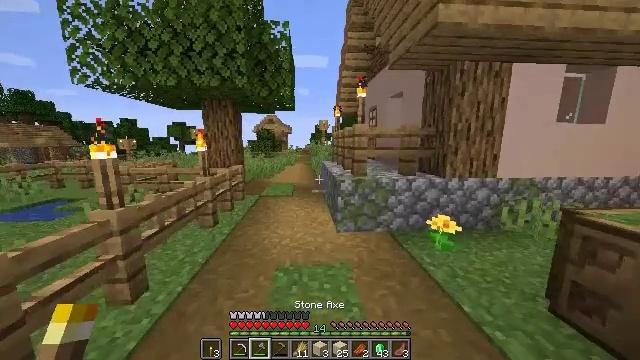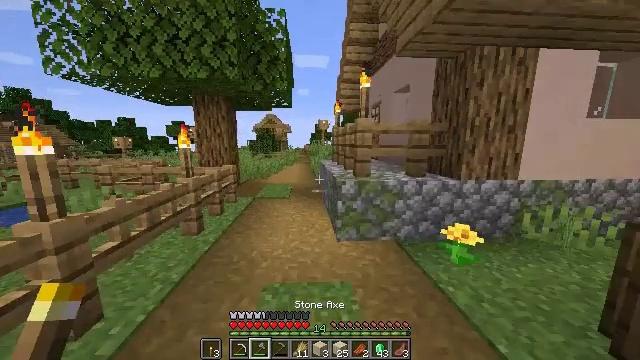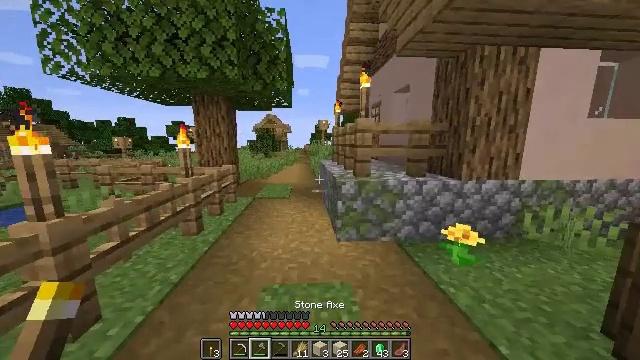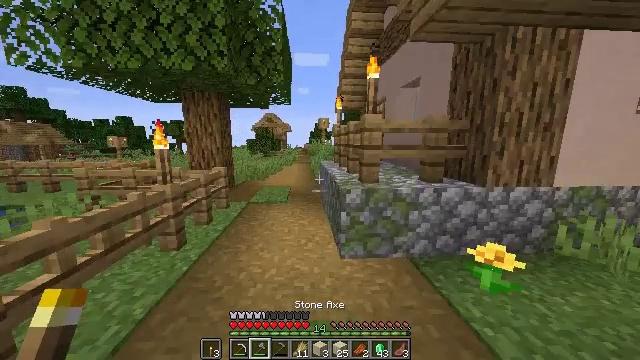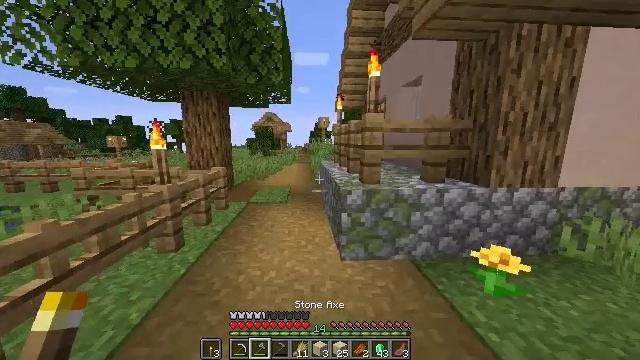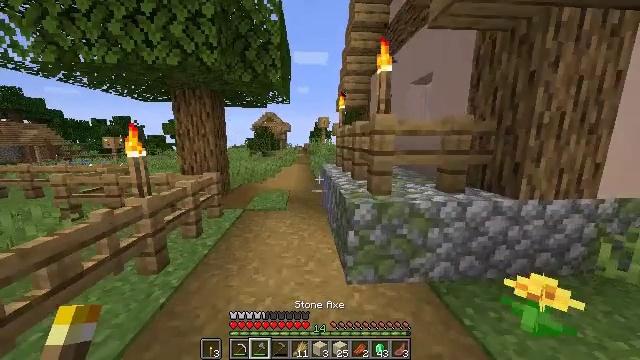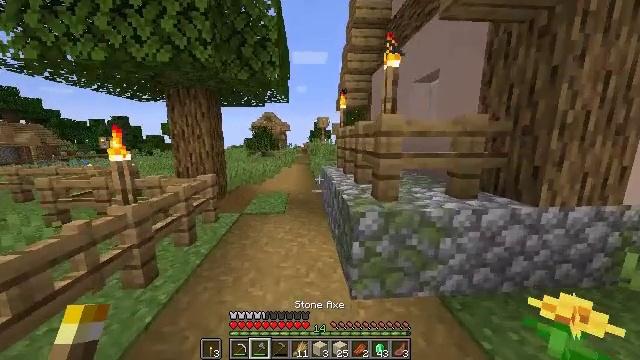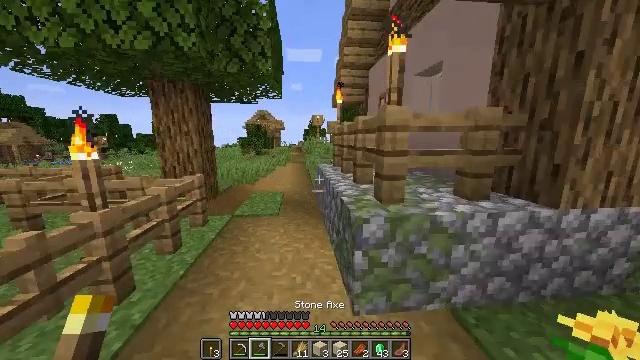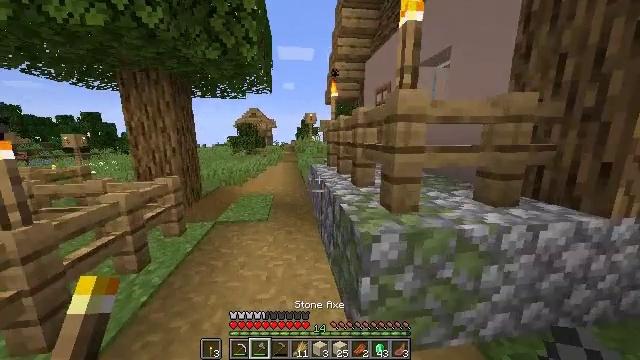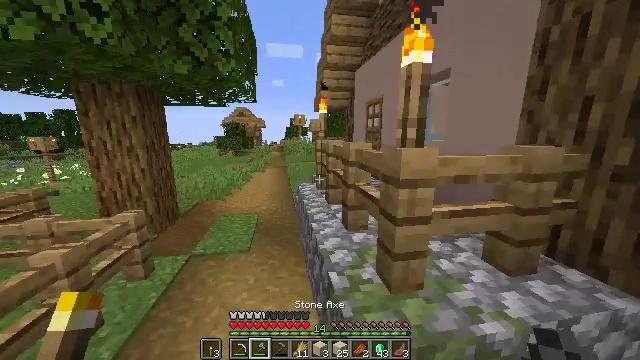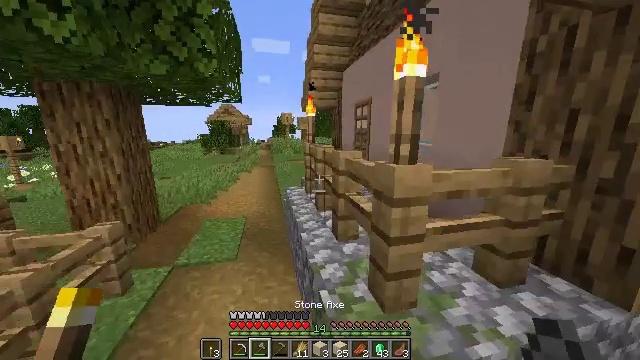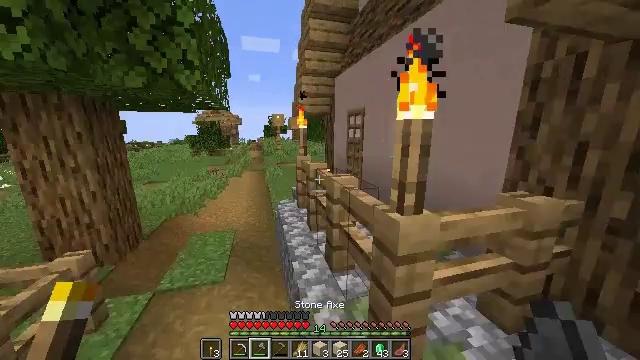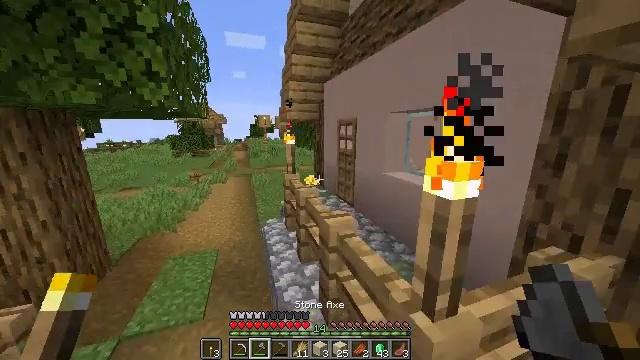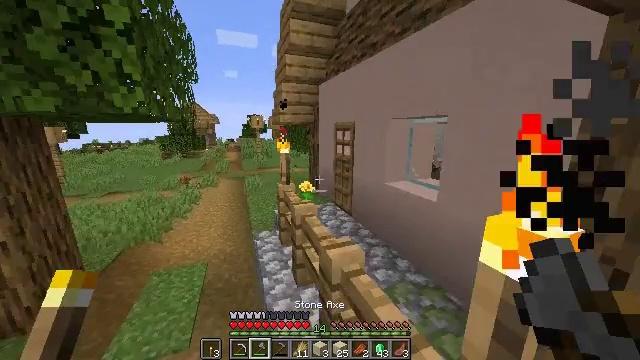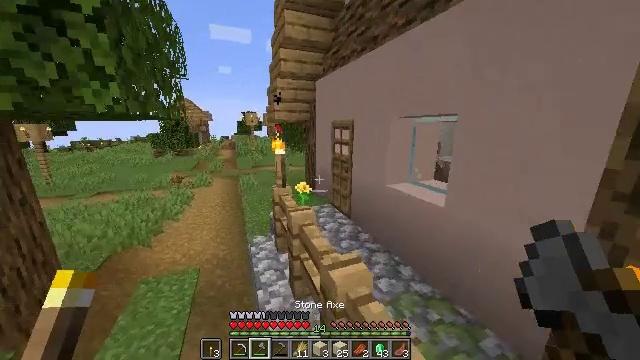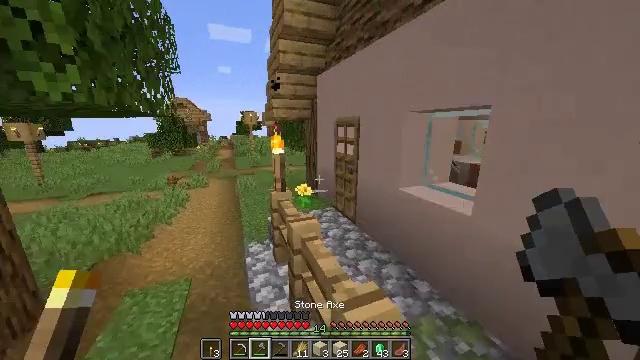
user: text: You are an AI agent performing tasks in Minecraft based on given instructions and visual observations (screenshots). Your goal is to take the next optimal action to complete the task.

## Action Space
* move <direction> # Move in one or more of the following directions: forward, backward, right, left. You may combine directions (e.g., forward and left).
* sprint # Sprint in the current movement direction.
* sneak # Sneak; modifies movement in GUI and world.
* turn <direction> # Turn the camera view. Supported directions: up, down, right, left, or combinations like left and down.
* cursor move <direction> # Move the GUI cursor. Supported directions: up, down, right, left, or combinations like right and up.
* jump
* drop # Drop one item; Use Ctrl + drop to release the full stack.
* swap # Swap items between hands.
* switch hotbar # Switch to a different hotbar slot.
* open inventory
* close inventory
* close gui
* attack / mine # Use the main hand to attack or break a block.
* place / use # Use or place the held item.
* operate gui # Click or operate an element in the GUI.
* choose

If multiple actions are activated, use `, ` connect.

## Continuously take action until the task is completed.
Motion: motion action
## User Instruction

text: Turn clay into a brick by smelting it.
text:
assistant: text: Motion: move forward, sprint
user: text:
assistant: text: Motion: move forward, sprint
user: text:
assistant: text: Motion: move forward, sprint
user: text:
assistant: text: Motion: move forward, sprint
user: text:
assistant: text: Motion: move forward, sprint
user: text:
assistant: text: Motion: move forward, sprint
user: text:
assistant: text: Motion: move forward, sprint, turn right
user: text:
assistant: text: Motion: move forward, sprint, turn right
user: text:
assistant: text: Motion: move forward, sprint, turn right, jump
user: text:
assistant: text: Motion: move forward, sprint, turn right, jump
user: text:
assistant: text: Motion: move forward, sprint, turn right, jump
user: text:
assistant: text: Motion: move forward, sprint, turn right, jump
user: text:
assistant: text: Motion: move forward, sprint, turn right, jump
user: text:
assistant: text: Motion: move forward, sprint, turn right
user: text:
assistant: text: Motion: move forward, sprint
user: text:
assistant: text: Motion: move forward, sprint
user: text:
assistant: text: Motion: move forward, sprint
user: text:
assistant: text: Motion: move forward, sprint
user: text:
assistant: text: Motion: move forward, sprint
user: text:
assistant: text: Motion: move forward, sprint, turn right and down, jump
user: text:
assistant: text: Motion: move forward, sprint, turn right and down, jump
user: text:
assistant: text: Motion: move forward, turn right and down, jump
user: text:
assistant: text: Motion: move forward, turn right and down, jump
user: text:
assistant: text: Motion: move forward, turn right and down
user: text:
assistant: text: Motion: move forward, turn right and down
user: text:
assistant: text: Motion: move forward, turn right
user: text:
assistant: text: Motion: move forward
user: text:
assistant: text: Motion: no_op
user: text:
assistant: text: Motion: no_op
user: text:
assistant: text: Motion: move left